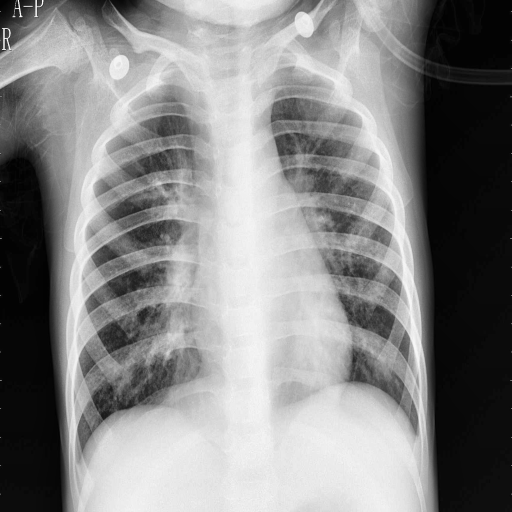
Finding: PNEUMONIA